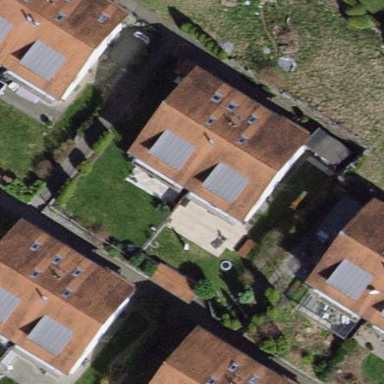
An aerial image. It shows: Terrace building.